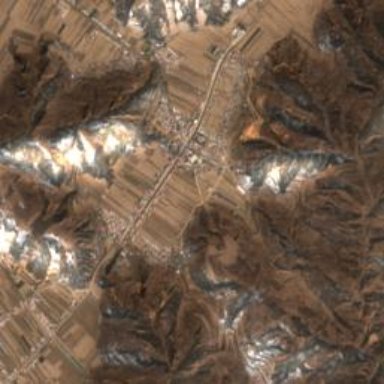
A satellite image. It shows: Ethnic township within town.